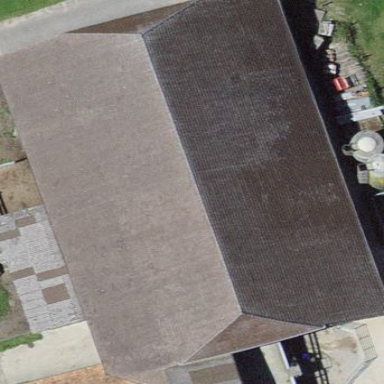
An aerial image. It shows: Barn.